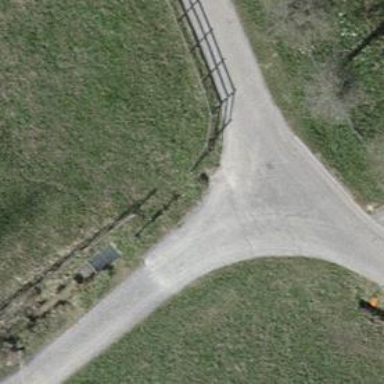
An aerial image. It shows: Kissing gate.